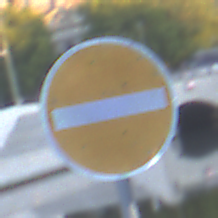
Verkehrszeichen: VerbotDerEinfahrt
Umgebung: Outdoor, Urban
Tageszeit: SunriseSunset
Wetter: Clear
Licht: Natural
Jahreszeit: NotSpecified
Kontrast: LowContrast